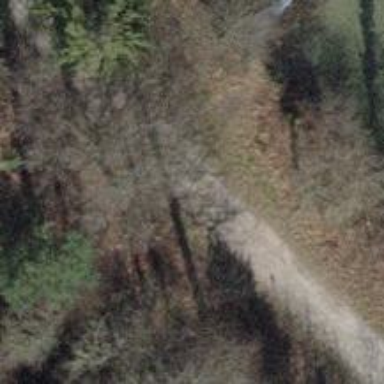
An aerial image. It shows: Brown bench.